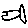
Label: fish